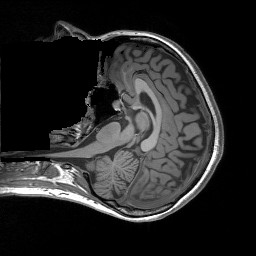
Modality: T1w
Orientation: axial